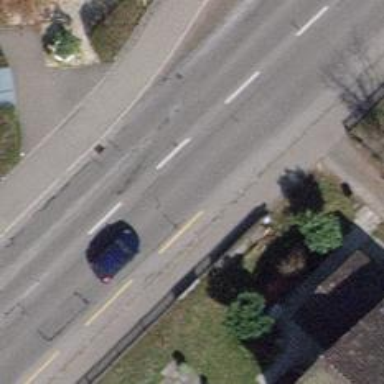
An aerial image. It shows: Bus stop with designated stop position for public transport.